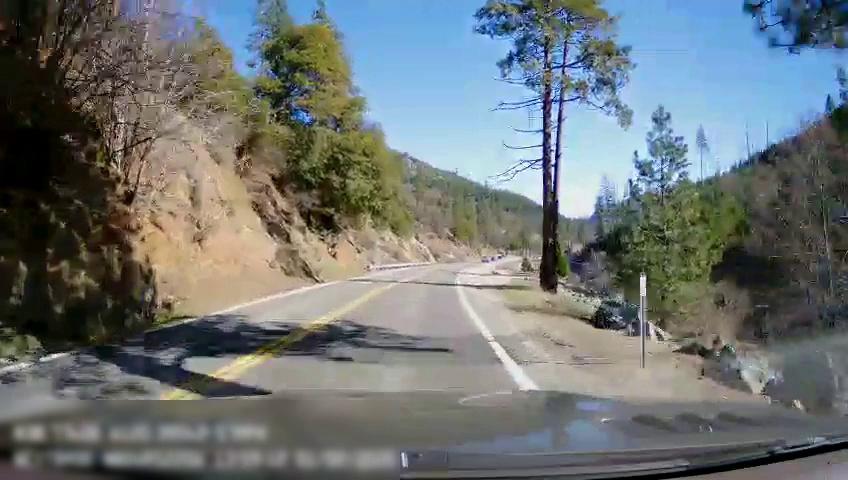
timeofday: Day
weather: Sunny
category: Drivable Space
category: Drivable Space
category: Lanes | Opposite Lane
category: Lanes | Current Lane
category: Lanes | Opposite Lane
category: Lanes | Current Lane